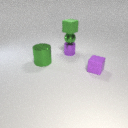
small purple metal cylinder below small green metal sphere